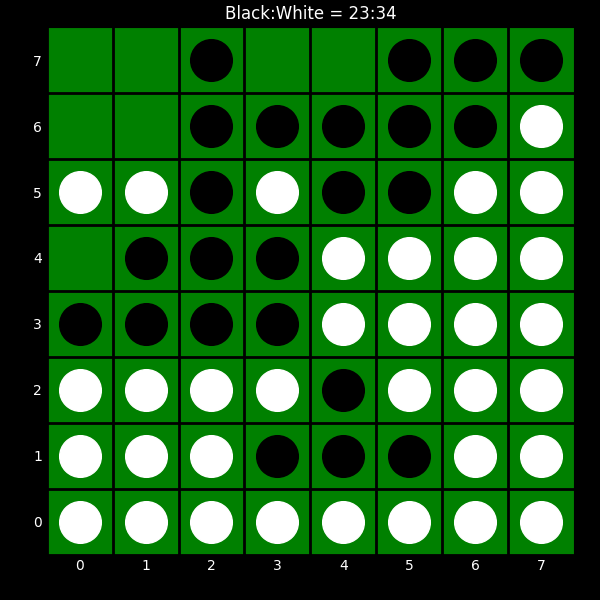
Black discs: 23
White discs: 34